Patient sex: M
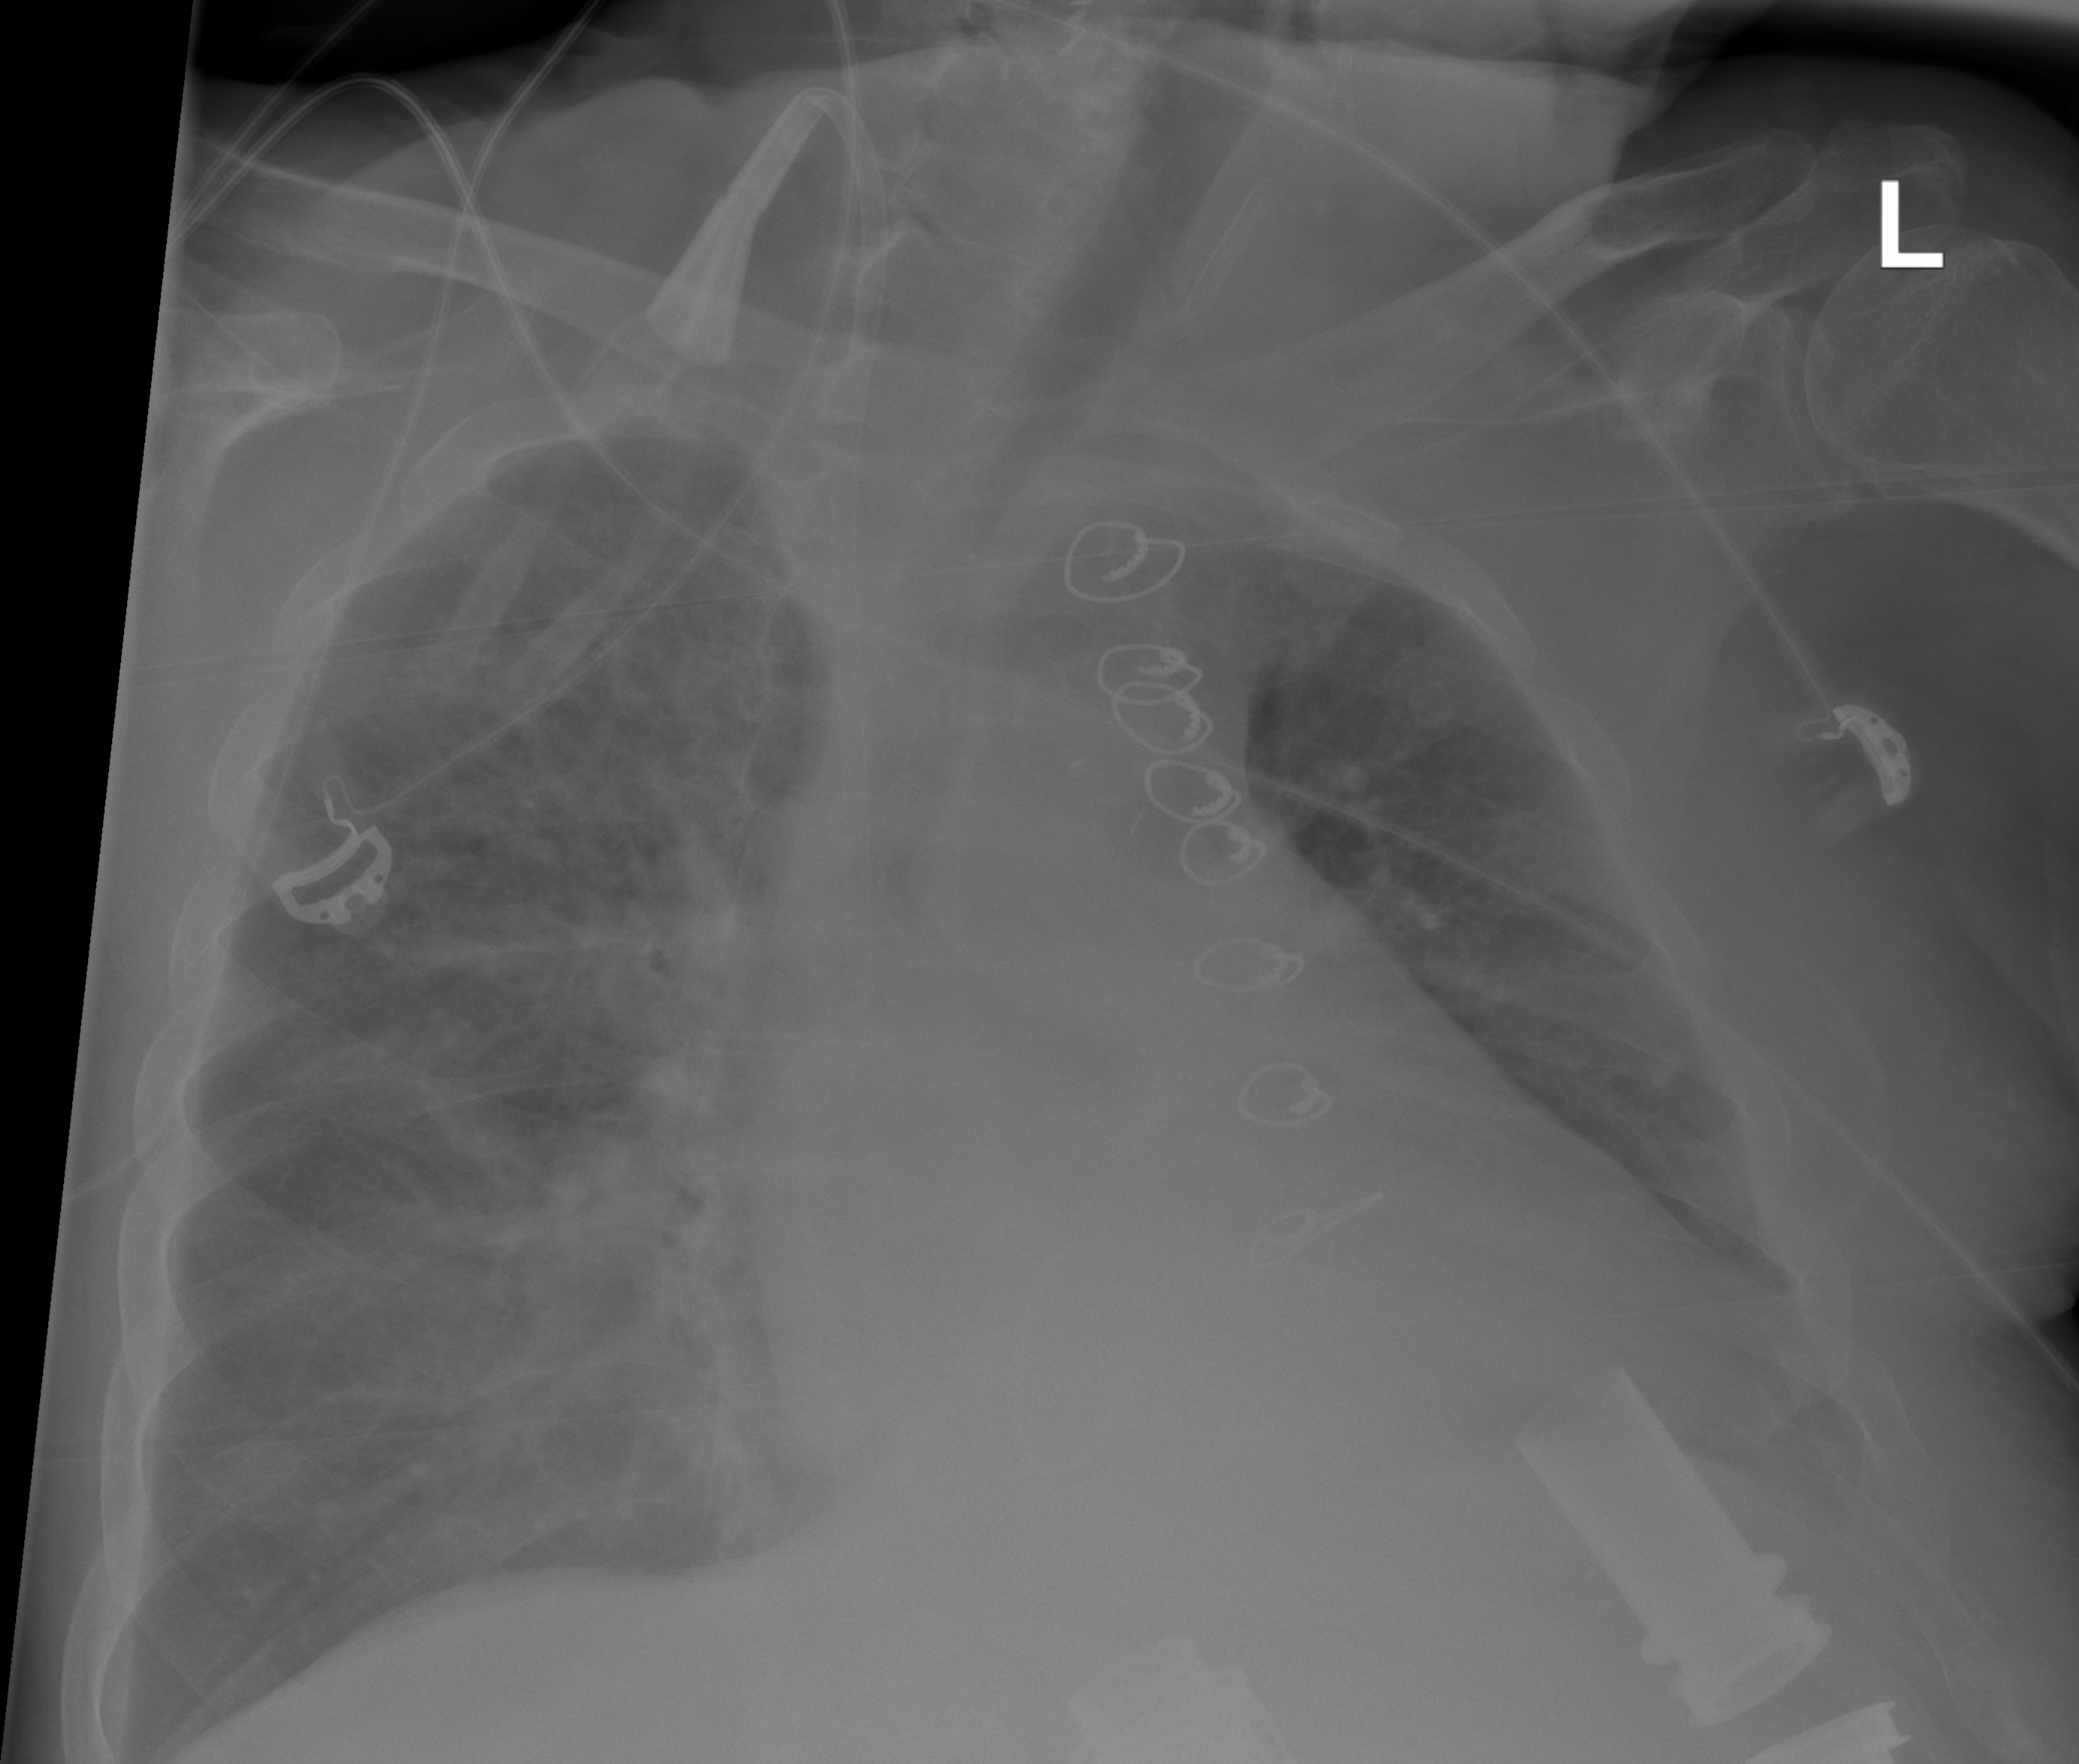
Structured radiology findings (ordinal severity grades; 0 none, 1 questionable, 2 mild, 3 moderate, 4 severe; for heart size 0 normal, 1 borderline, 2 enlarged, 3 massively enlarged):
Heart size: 1
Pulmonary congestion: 2
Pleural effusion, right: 0
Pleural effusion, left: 0
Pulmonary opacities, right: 2
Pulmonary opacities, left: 0
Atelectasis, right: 2
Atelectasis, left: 0